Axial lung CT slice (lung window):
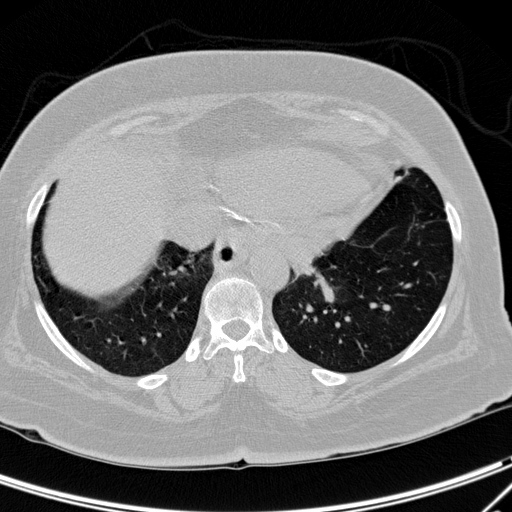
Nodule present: no